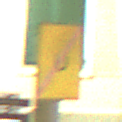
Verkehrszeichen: EndeUmleitung
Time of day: Night
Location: Outdoor (Urban)
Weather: PartlyCloudy
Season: NotSpecified
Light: Artificial